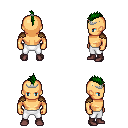
a pixel art fantasy rpg character, male body template, human, tanned skin, leather shoulder armor, white pants, green mohawk hairstyle, silver tiara, maroon shoes, four views (front, back, left, right), 2x2 character sprite sheet, small pixel art, hard edges, no anti-aliasing